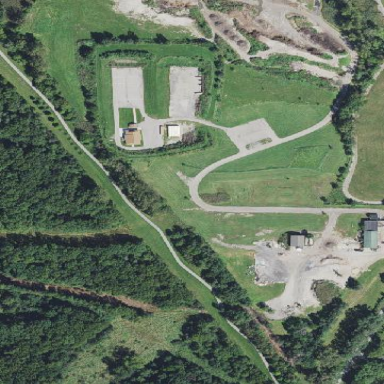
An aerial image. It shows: Shooting range on pitch designated for leisure land.